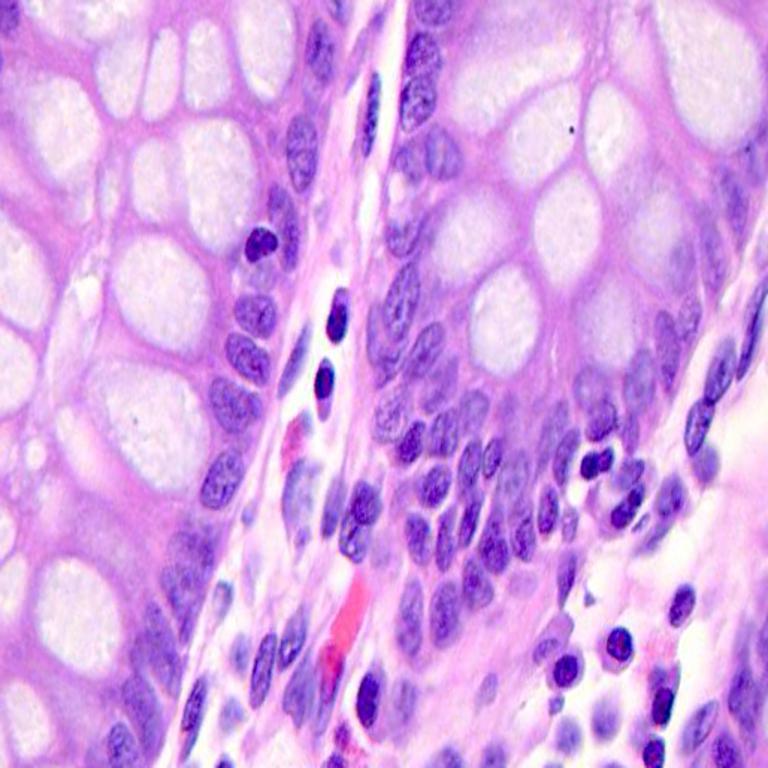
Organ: colon
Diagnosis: benign